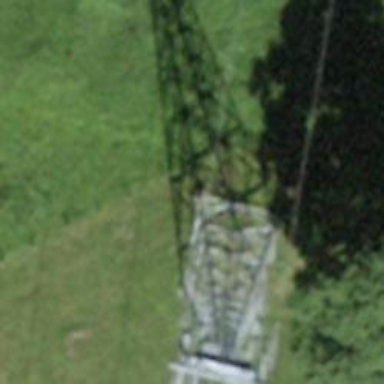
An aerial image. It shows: Pylon for aerialway.